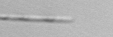
Label: Leptocylindrus